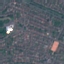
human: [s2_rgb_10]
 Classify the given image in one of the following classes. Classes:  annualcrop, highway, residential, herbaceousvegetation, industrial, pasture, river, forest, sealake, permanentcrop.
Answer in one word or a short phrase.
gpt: Residential